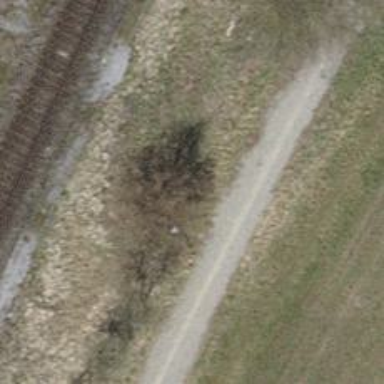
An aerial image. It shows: Hedge barrier.